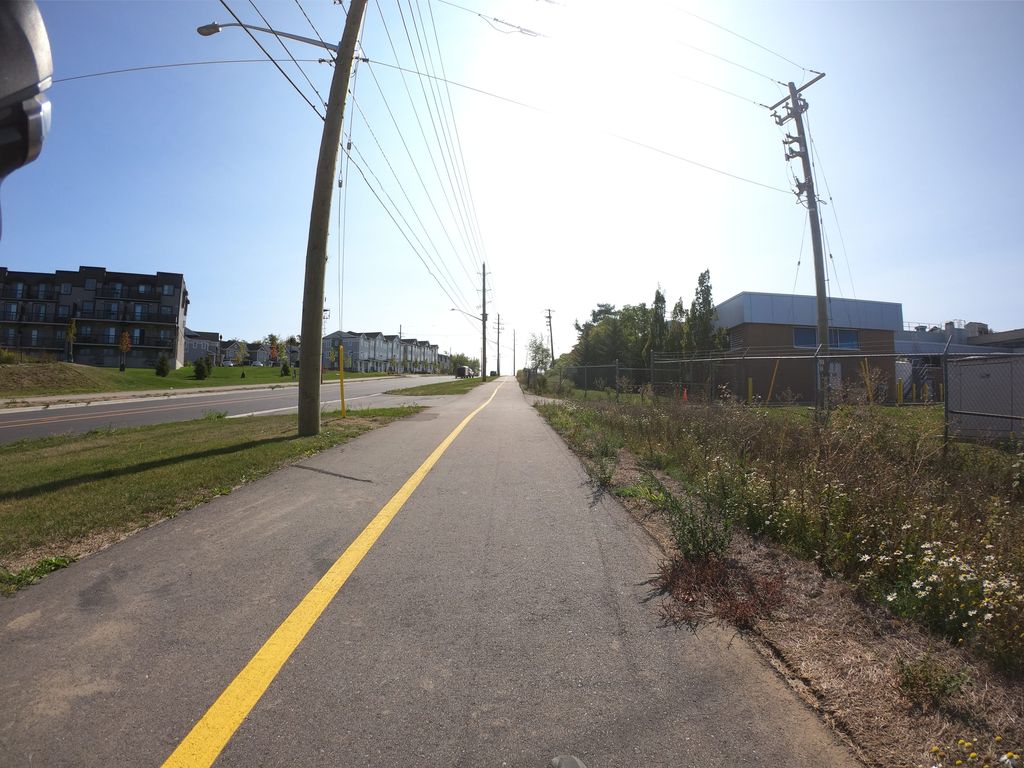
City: kitchener-waterloo